Interaction volume radius: 5 \u00c5
Interaction volume height: 30 \u00c5
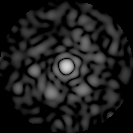
Disorder parameter: 0.803